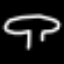
Label: mushroom